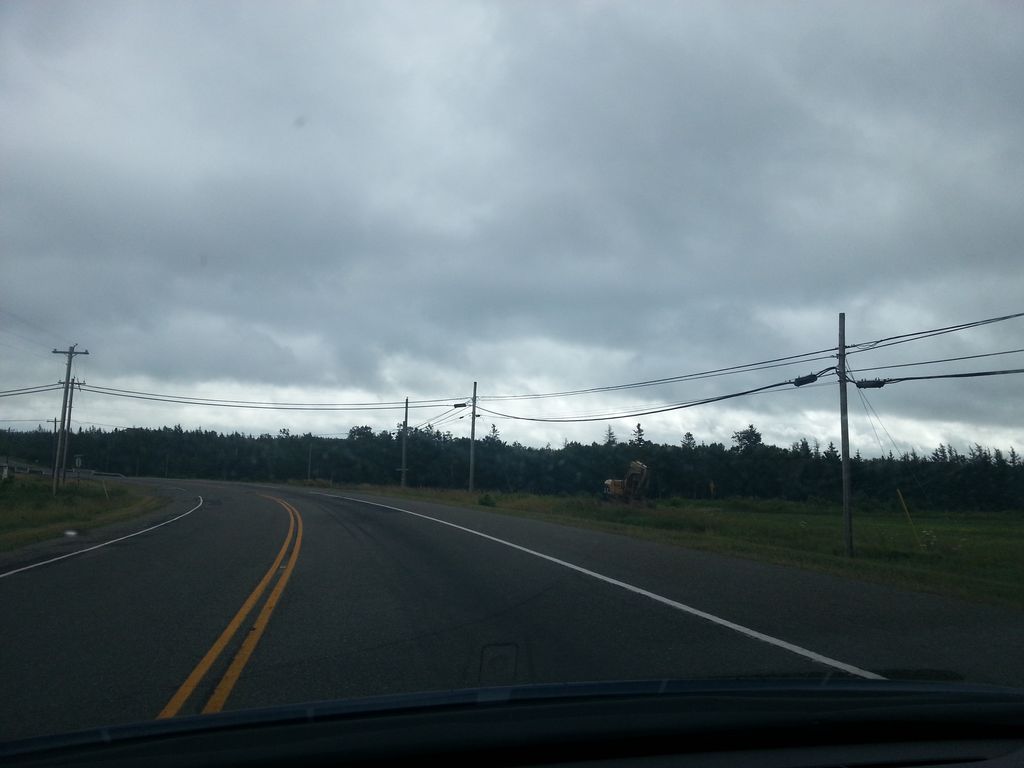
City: charlottetown